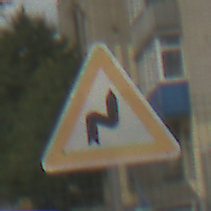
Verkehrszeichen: DoppelkurveRechts
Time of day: MorningAfternoon
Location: Outdoor (Suburban)
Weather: PartlyCloudy
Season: NotSpecified
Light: Natural